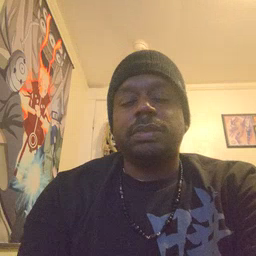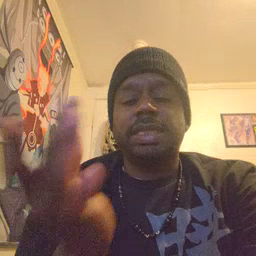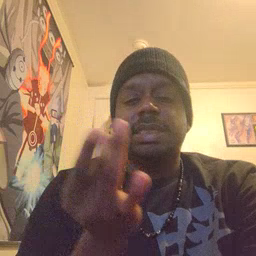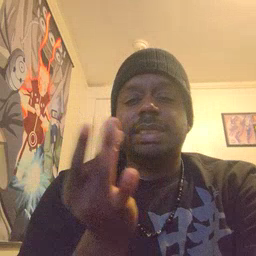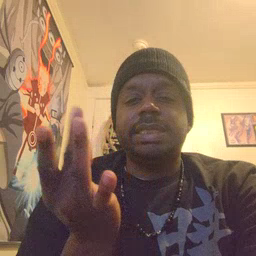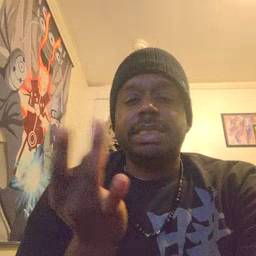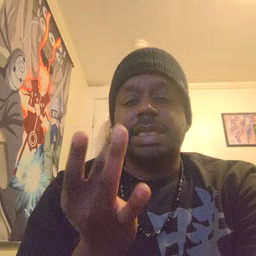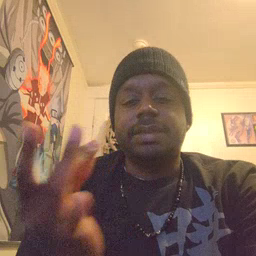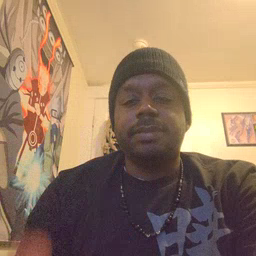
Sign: sticky